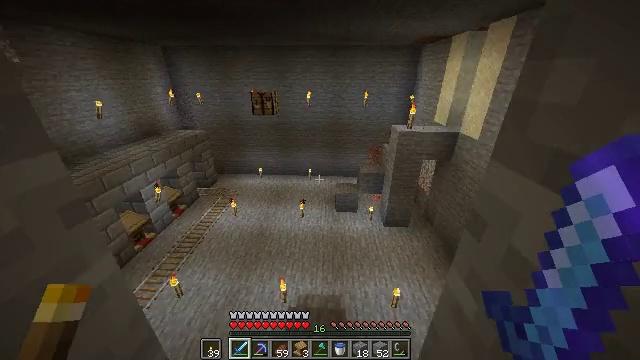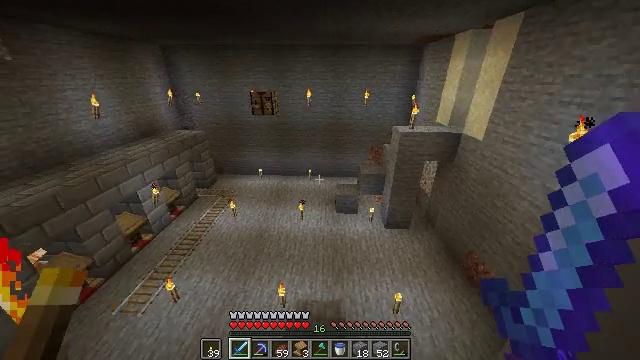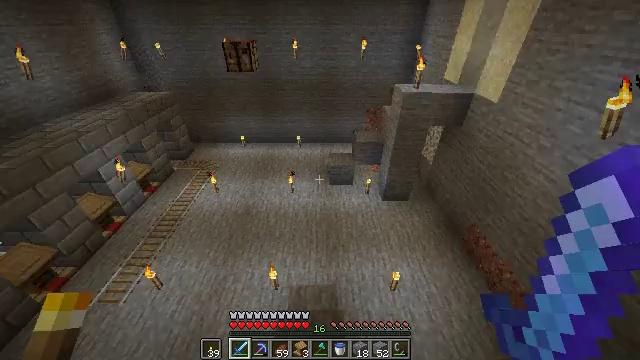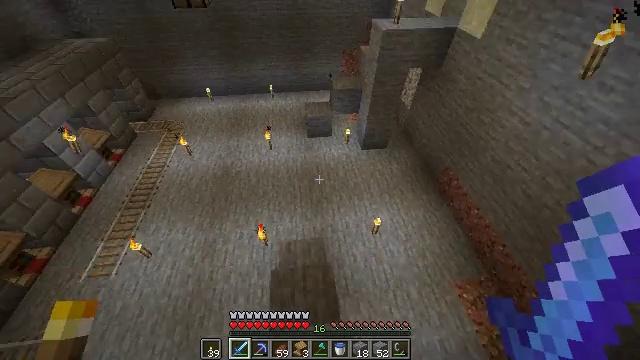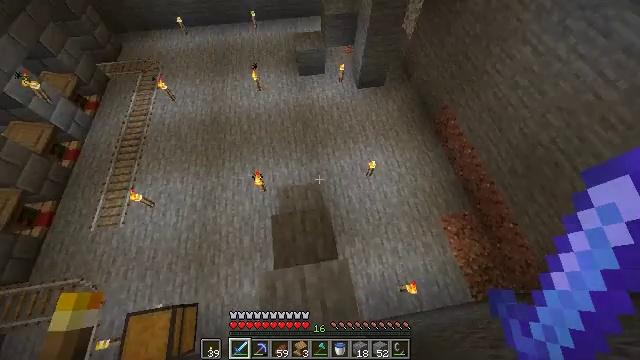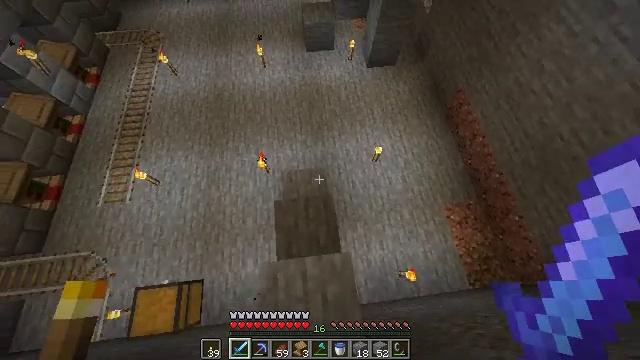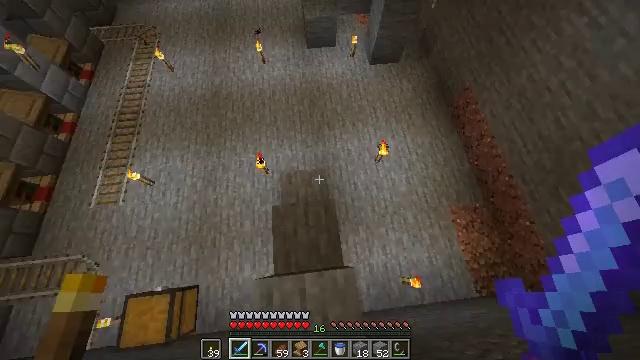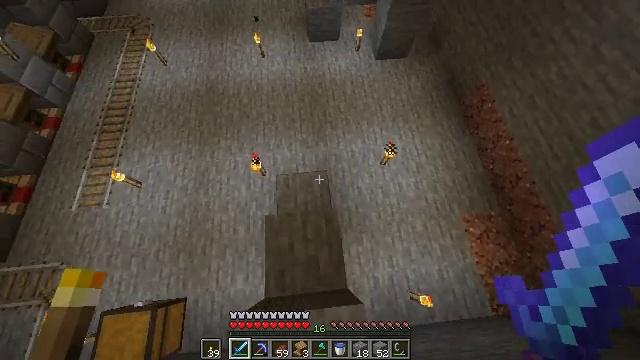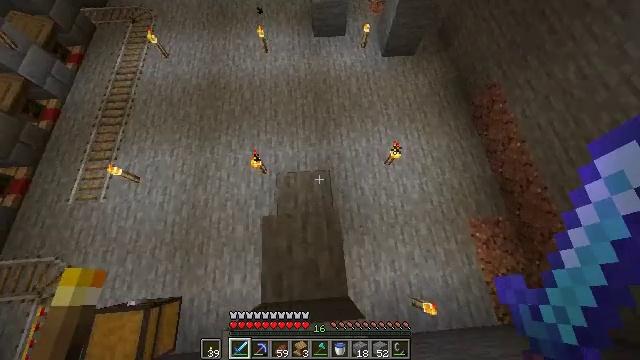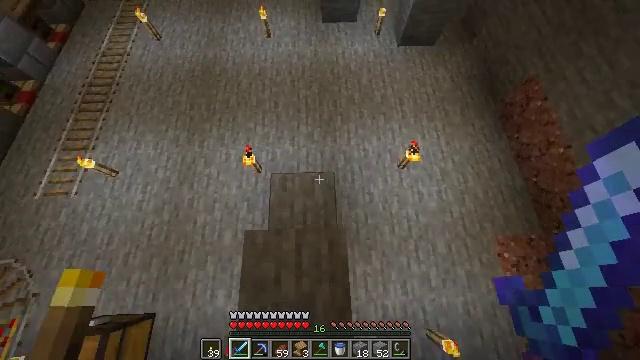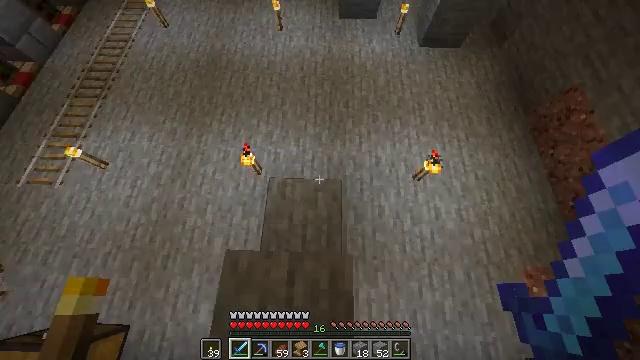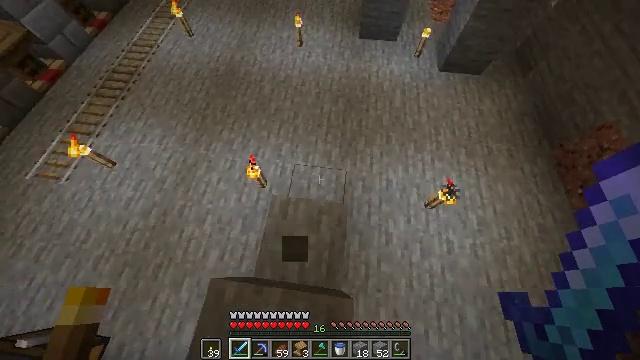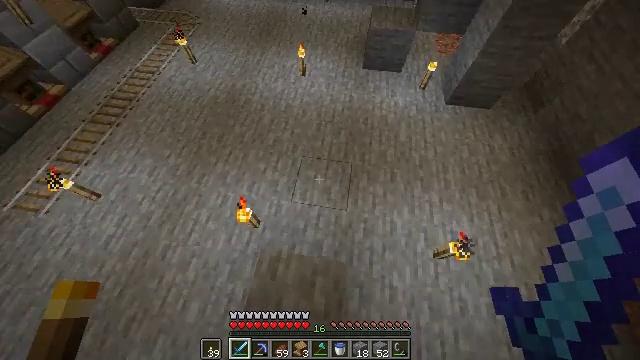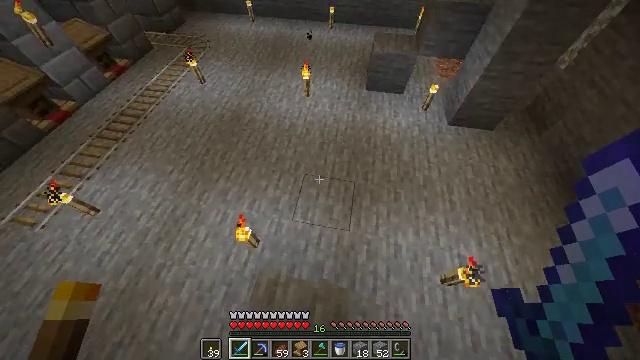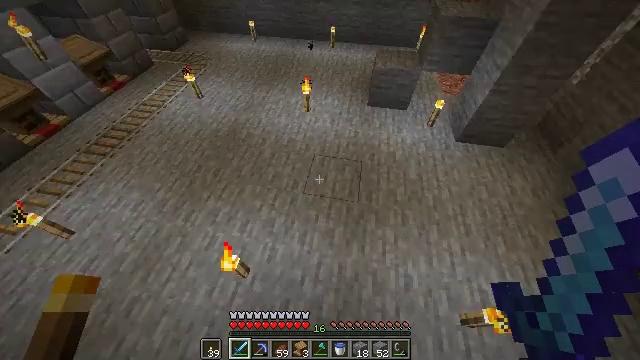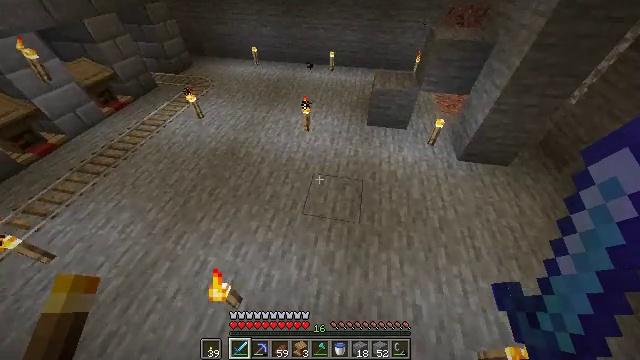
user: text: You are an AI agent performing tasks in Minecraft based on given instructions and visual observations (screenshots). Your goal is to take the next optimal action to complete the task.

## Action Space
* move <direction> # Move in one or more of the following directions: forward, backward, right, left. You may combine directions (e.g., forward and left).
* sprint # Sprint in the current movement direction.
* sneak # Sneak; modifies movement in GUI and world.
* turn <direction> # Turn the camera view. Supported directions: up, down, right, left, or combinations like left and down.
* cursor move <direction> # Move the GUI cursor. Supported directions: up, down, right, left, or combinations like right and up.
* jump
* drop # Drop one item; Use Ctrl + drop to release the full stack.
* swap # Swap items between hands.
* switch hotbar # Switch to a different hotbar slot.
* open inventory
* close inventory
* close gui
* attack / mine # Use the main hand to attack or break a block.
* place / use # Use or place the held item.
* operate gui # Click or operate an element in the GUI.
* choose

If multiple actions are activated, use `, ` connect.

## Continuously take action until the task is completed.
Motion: motion action
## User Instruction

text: Left click on the stonecutter to break it.
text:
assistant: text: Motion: move forward, sprint
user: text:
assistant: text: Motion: move forward, sprint, turn right and down
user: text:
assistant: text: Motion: move forward, sprint, turn right and down
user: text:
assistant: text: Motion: move forward, sprint, turn right and down
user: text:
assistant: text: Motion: move forward, sprint, turn left and down
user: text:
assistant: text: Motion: move forward, sprint
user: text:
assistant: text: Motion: move forward, sprint
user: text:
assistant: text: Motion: move forward, sprint, turn left
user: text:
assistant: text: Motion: move forward, sprint, turn left
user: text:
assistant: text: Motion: move forward, sprint, turn left
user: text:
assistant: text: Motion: move forward, sprint, turn left and up
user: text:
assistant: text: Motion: move forward, sprint, turn left and up
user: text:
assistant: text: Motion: move forward, sprint, turn left and up
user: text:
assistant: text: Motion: move forward, sprint, turn up
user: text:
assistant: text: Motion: move forward, sprint, turn up
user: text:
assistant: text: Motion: move forward, sprint, turn left and up
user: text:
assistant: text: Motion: move forward, sprint, turn left and up
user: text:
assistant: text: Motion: move forward, sprint, turn left and up
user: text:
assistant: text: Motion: move forward and move right, sprint, turn left and up
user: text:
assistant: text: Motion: move forward and move right, sprint, turn left and up
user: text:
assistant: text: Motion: move forward and move right, sprint, turn left and up
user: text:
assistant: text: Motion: move forward and move right, sprint
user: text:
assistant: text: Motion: move forward and move right, sprint
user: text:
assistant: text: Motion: move forward and move right, sprint
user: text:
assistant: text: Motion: move forward and move right, sprint, turn right and up
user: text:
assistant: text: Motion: move forward and move right, sprint, turn right
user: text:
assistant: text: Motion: move forward, sprint, turn right
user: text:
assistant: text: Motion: move forward, sprint, turn right
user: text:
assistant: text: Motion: move forward, sprint, turn right
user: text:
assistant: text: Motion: move forward, sprint